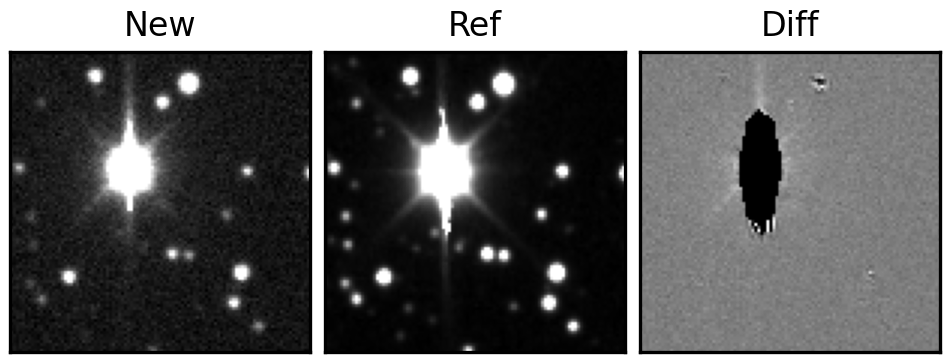
Label: bogus